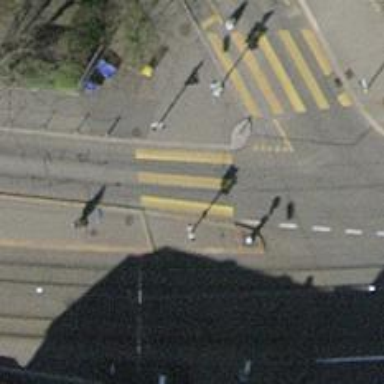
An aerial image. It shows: Kerb serving as barrier.